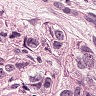
Metastatic tissue present: yes